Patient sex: F
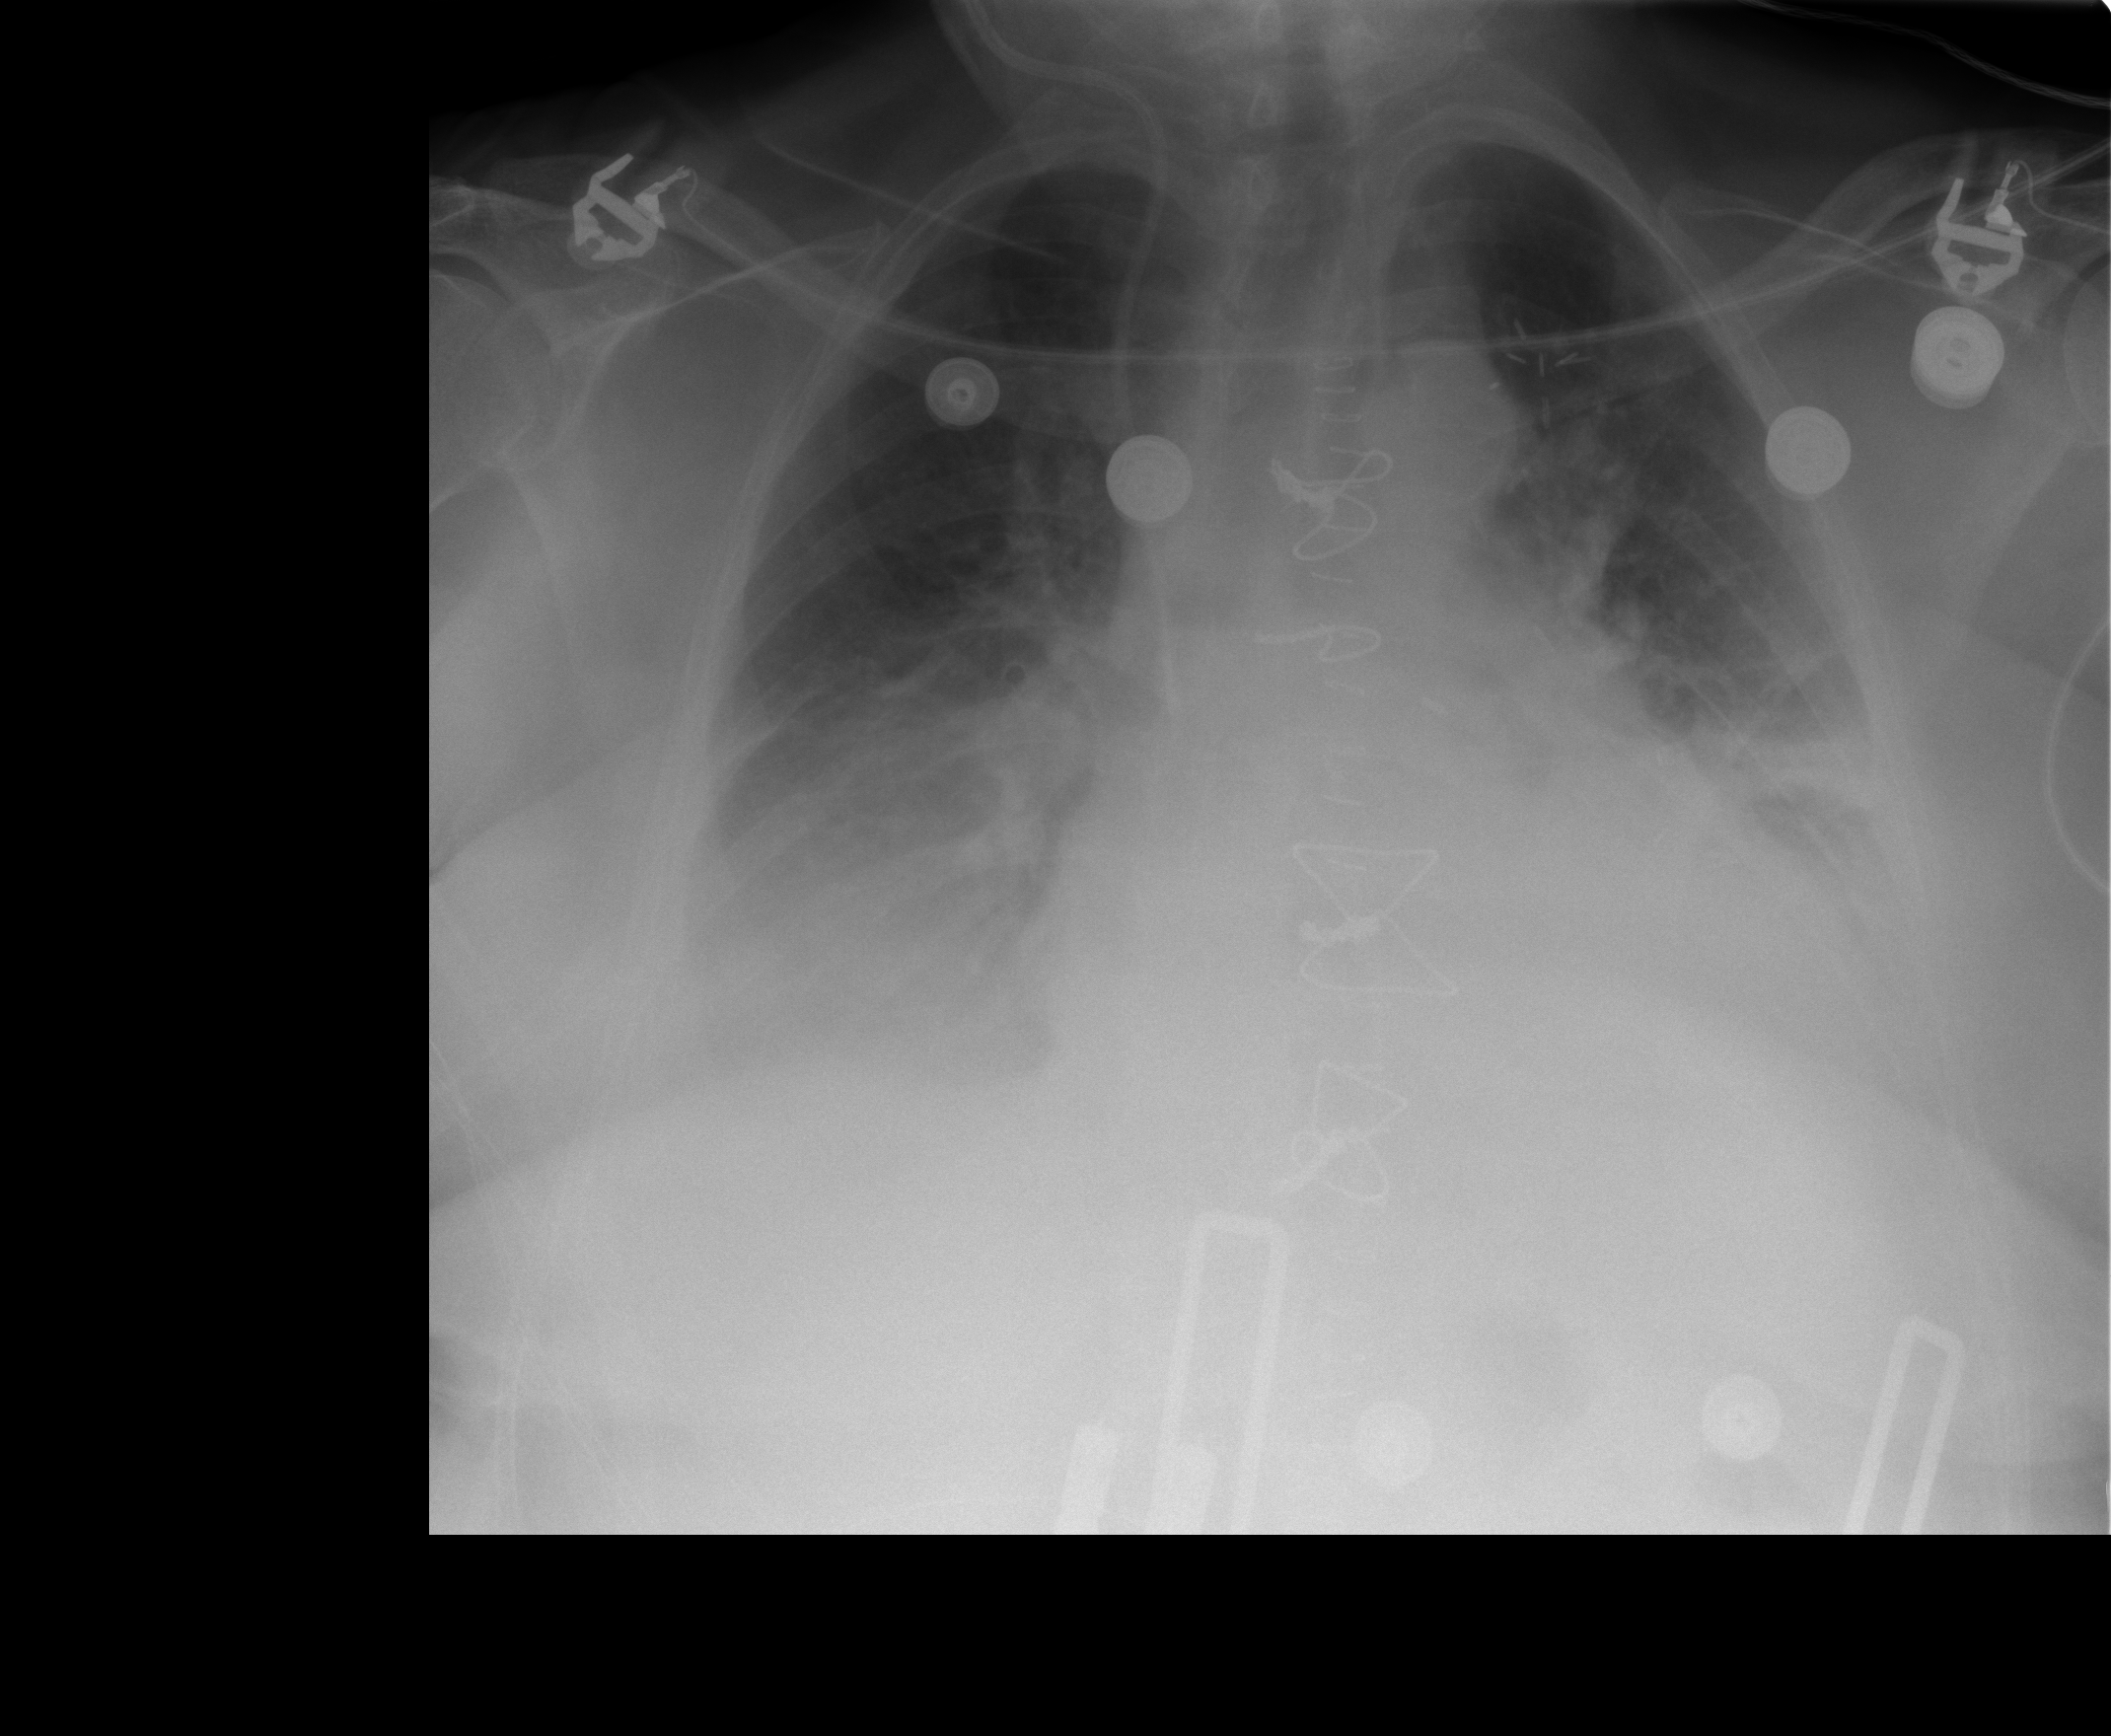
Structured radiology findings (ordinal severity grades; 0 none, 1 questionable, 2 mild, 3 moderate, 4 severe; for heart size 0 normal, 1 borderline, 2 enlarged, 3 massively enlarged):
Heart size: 2
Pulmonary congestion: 2
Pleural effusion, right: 3
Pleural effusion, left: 2
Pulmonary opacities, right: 0
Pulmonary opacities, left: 0
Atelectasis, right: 2
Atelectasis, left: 2